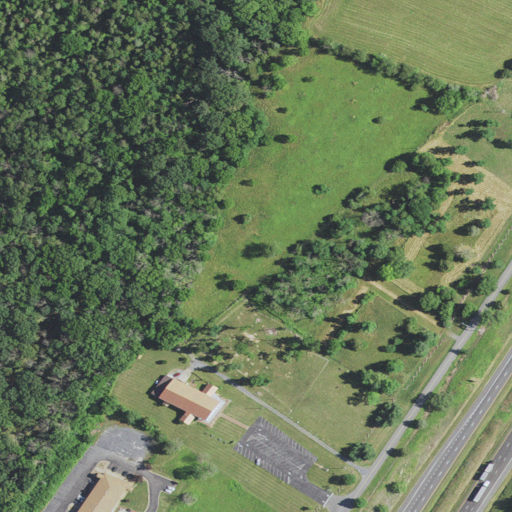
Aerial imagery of mountain in Virginia named Manors Hill containing deciduous forest, pasture, evergreen forest, low intensity development, mixed forest, open development, and medium intensity development